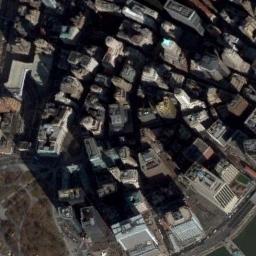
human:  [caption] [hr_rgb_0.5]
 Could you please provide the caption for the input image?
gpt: There are many dense tall buildings and several roads and many trees in a business district .

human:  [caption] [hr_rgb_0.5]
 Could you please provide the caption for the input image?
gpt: The commercial area is consist of many tall buildings .

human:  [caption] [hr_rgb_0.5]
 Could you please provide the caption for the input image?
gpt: There is a line of big trucks on the road .

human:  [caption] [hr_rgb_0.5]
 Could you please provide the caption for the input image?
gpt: A dense commercial area has lots of high-rise buildings of different shapes and a small park is next to the commercial area .

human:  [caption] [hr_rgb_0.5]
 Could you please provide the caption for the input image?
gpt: There are many buildings arranged densely on a commercial area .